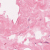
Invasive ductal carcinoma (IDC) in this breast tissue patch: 0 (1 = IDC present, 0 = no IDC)